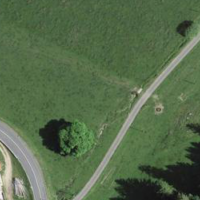
EUNIS habitat code: 52
Species observed at this site:
Geum rivale